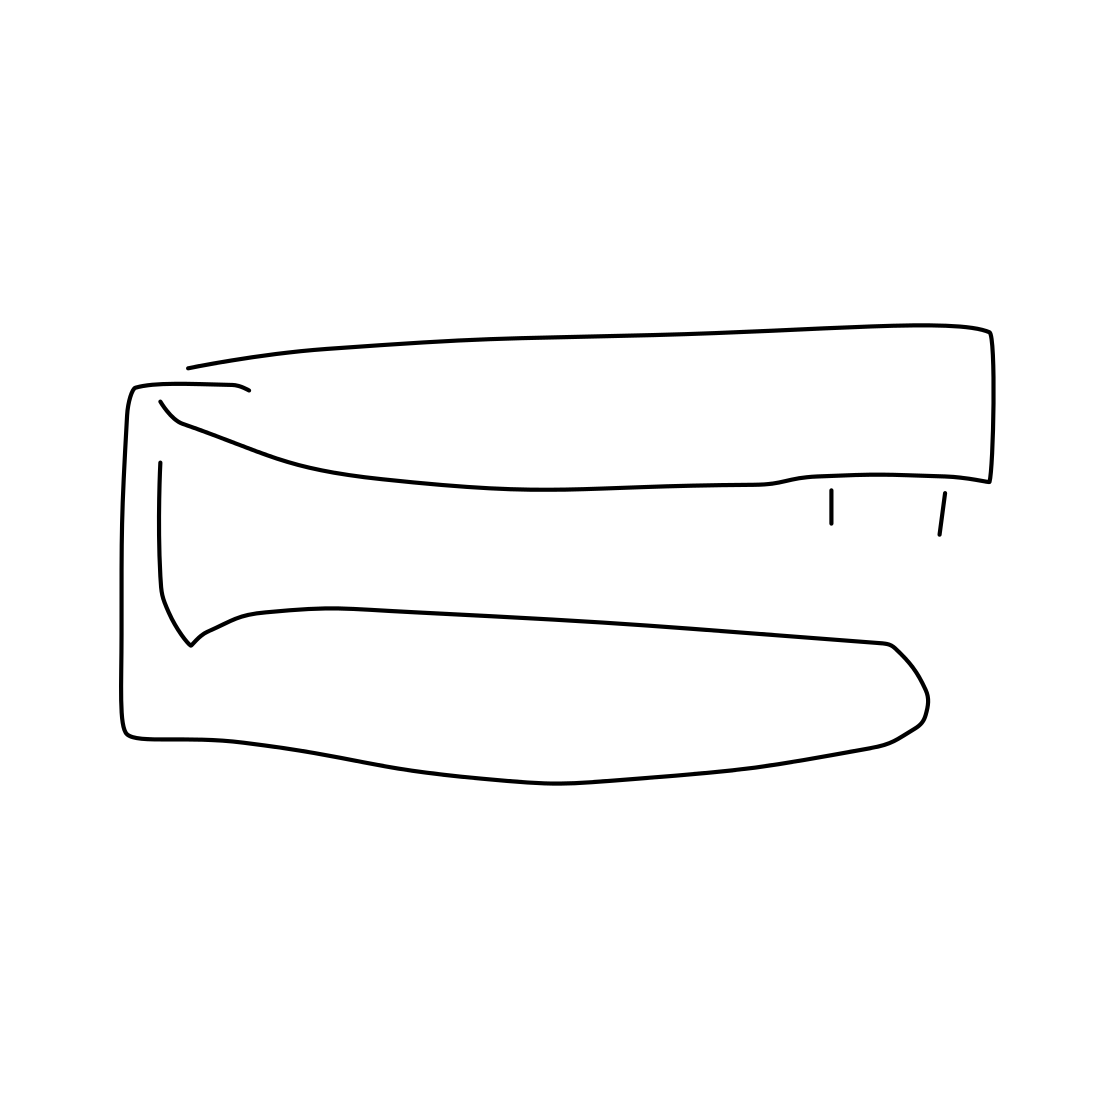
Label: stapler